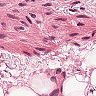
Metastatic tissue present: no